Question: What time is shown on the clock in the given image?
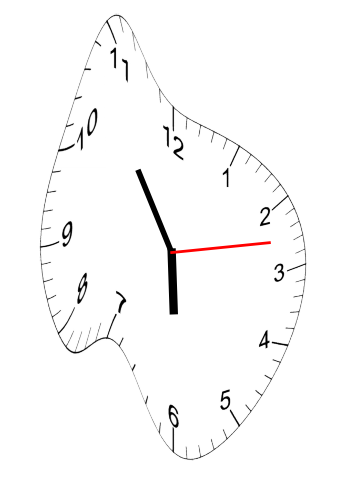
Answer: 05:54:13